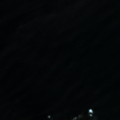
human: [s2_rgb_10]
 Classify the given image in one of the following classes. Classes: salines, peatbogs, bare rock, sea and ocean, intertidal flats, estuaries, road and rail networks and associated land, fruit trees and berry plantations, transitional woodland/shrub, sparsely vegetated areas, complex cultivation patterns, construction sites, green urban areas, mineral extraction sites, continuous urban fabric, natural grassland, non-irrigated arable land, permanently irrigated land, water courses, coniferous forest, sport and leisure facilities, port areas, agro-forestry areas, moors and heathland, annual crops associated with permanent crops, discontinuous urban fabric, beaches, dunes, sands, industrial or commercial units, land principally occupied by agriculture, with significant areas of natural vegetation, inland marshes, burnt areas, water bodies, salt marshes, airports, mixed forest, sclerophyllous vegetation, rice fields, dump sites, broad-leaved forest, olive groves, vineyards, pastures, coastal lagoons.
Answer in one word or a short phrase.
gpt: sea and ocean